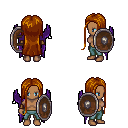
a pixel art fantasy rpg character, female body template, human, dark skin, purple wings, teal pants, brunette extra-long hairstyle, cloth bracers, shield, four views (front, back, left, right), 2x2 character sprite sheet, small pixel art, hard edges, no anti-aliasing